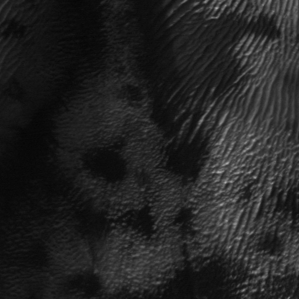
Label: frost